Interaction volume radius: 10 \u00c5
Interaction volume height: 25 \u00c5
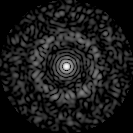
Disorder parameter: 0.8219